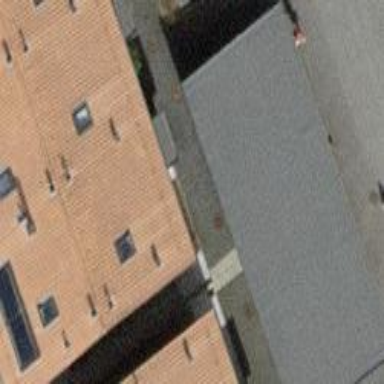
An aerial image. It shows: View of roof of building.